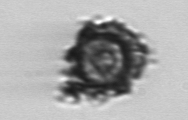
Label: Thalassiosira_TAG_external_detritus